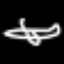
Label: airplane